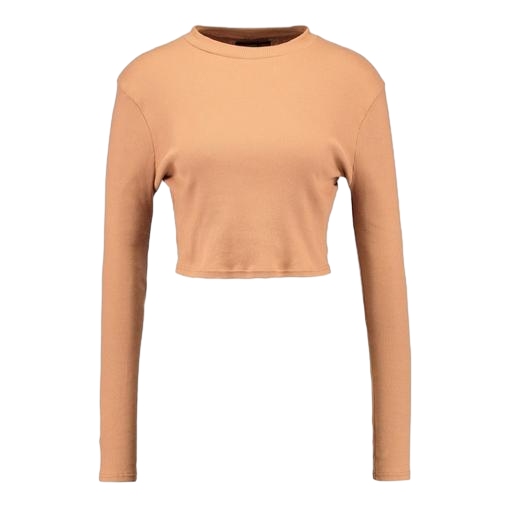
brown women's ribbed long sleeve jersey t-shirt, beige crop top, high neck long sleeve crop top, white background